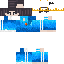
A male human skin with medium skin, wearing brown long hair dressed in a blue tshirt and blue pants, featuring a closed mouth.